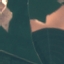
Land use / land cover: AnnualCrop